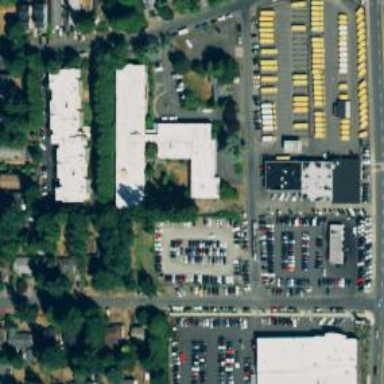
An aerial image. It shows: Retail area with car shop.